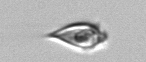
Label: Oxytoxum